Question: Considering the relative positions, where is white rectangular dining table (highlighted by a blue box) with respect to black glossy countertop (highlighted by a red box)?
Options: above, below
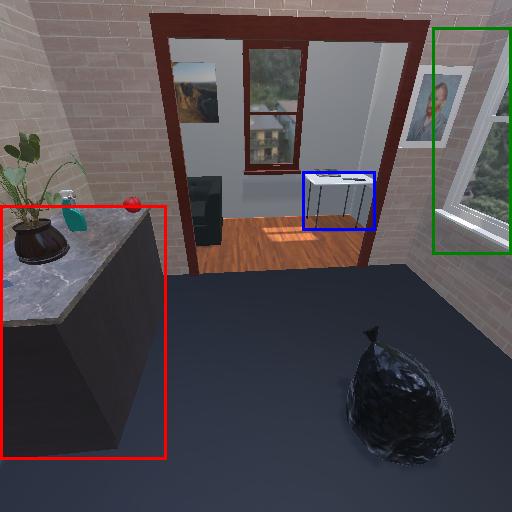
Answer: above